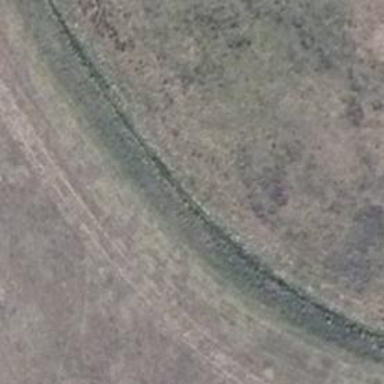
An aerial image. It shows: Culvert tunnel.